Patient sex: M
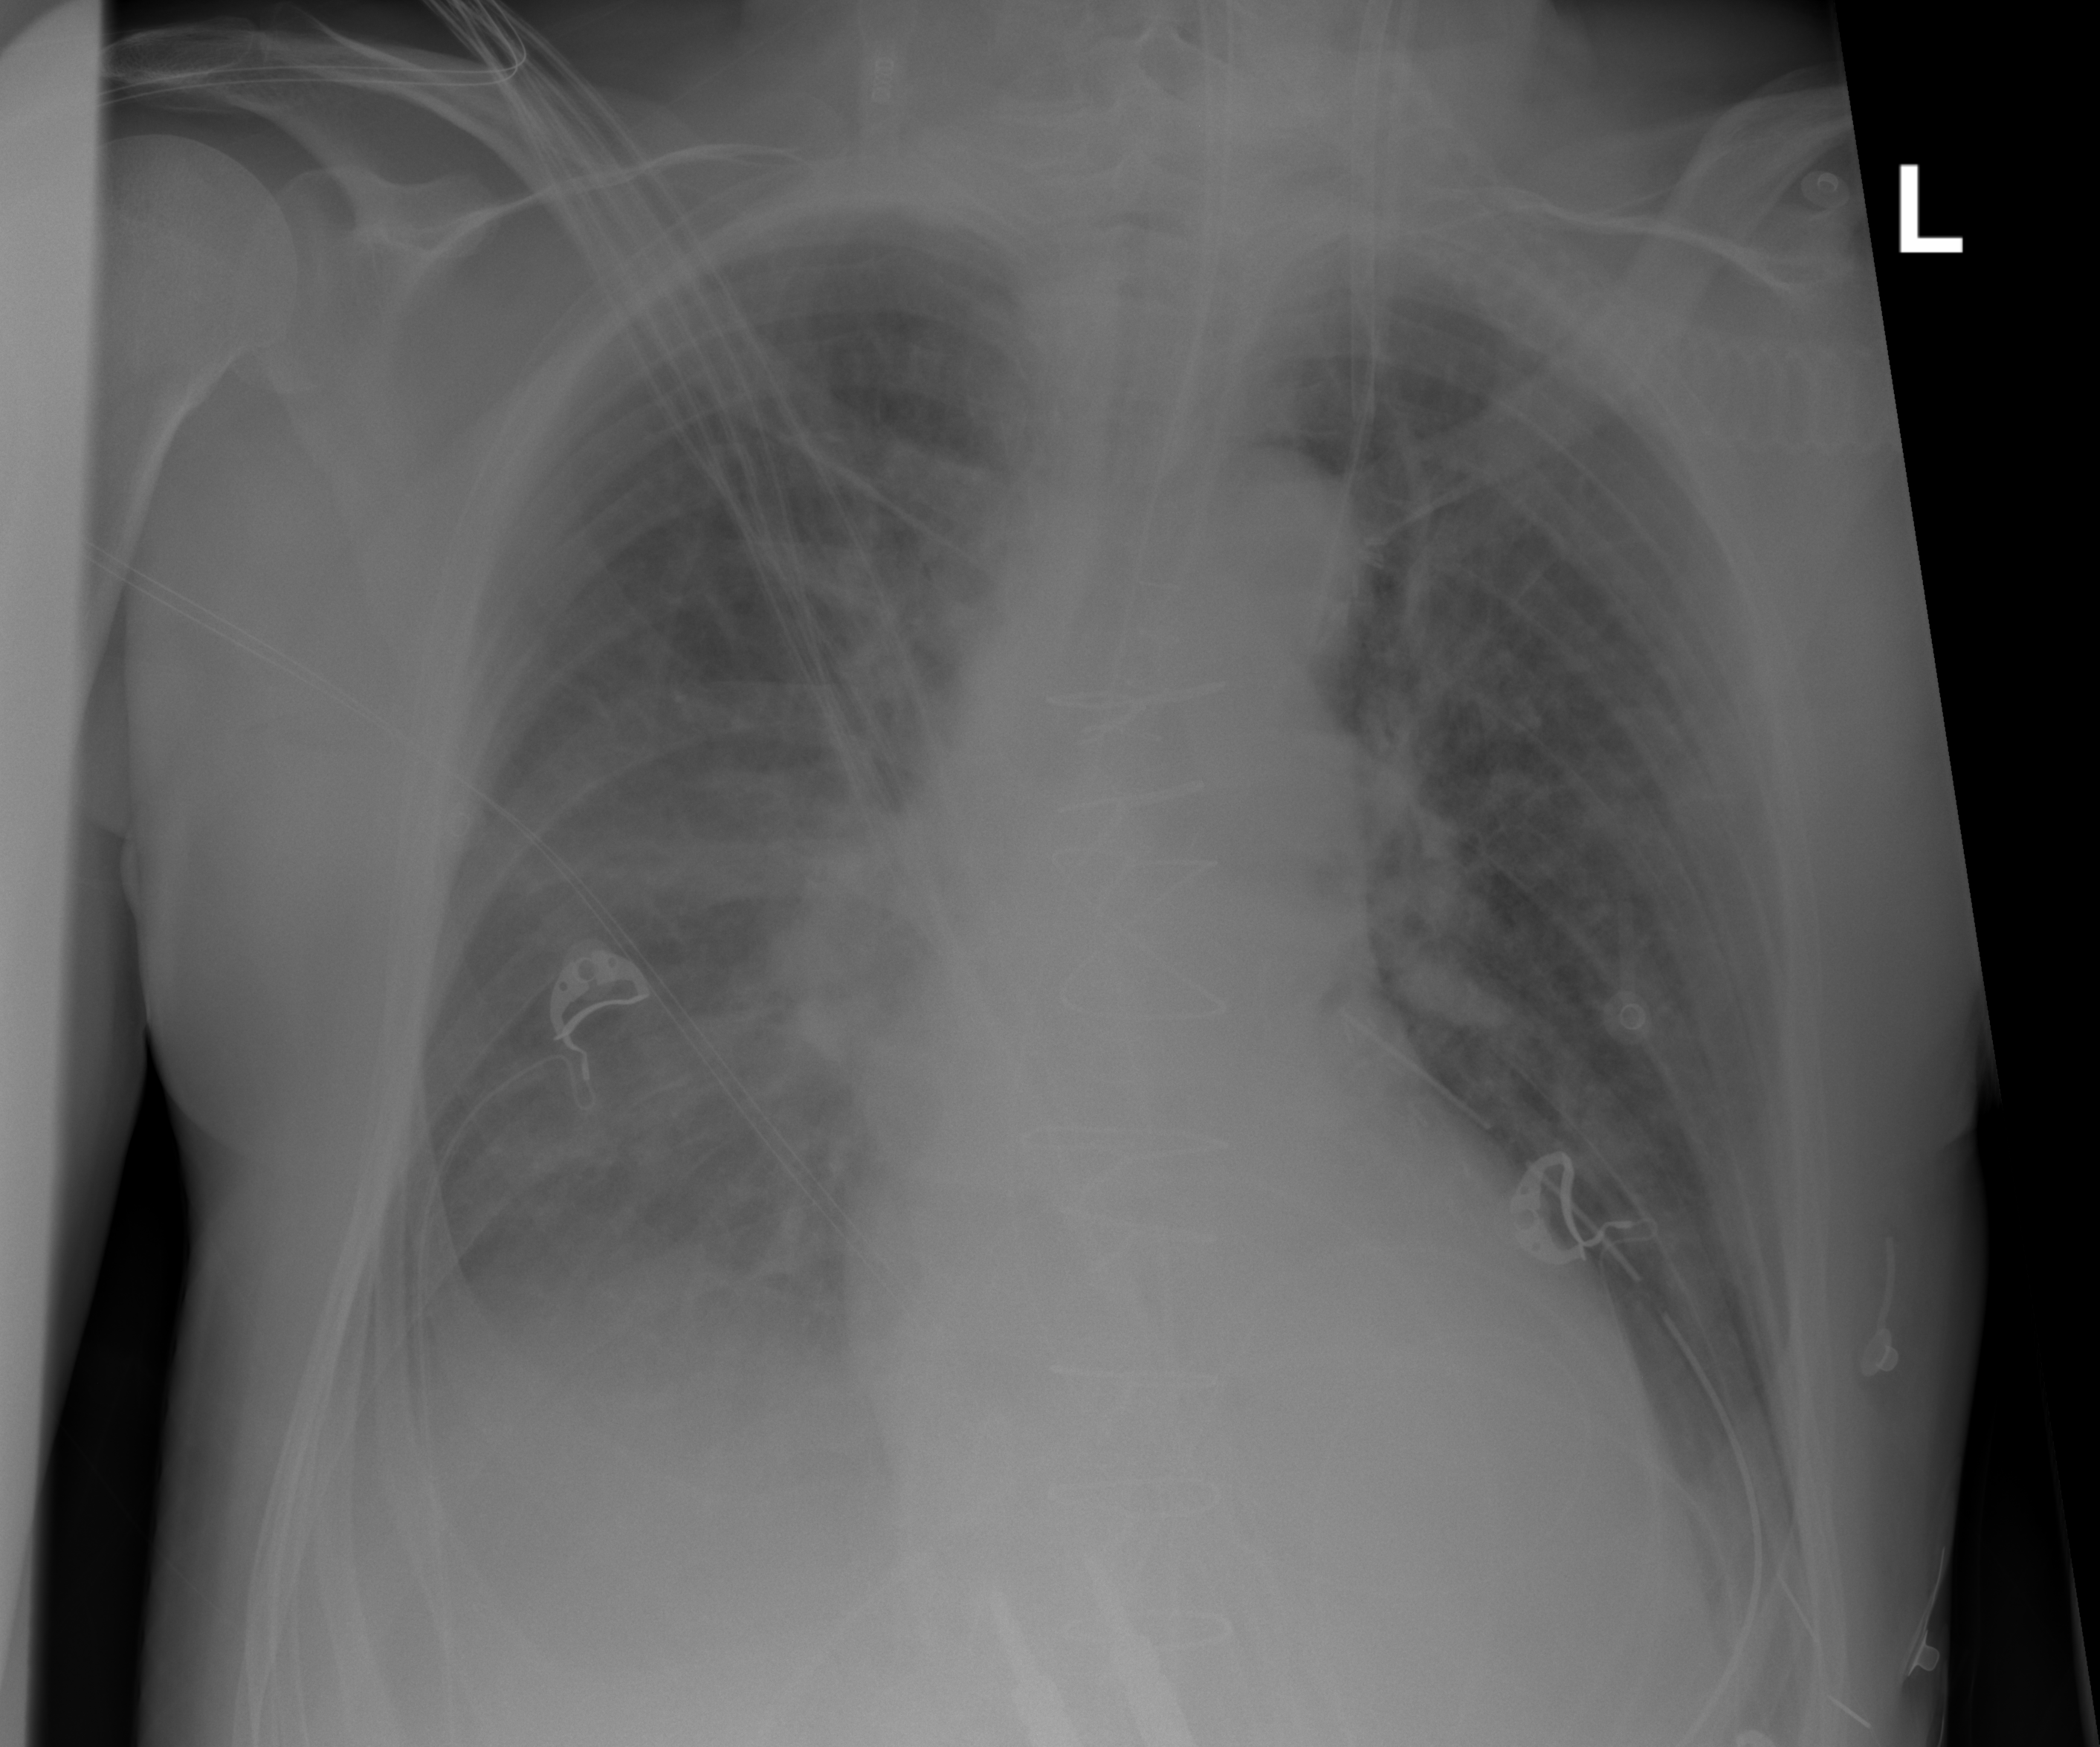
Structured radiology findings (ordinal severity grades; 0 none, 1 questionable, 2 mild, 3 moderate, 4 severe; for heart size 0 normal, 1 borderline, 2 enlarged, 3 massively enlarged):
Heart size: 1
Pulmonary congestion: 2
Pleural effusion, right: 2
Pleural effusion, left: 1
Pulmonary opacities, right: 2
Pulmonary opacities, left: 1
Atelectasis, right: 2
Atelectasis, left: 1